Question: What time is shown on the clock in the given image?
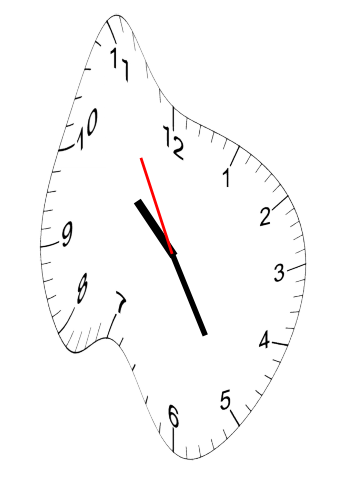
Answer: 10:24:55